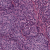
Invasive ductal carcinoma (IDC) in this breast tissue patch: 1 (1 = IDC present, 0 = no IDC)